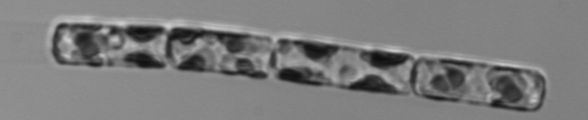
Label: Guinardia_delicatula